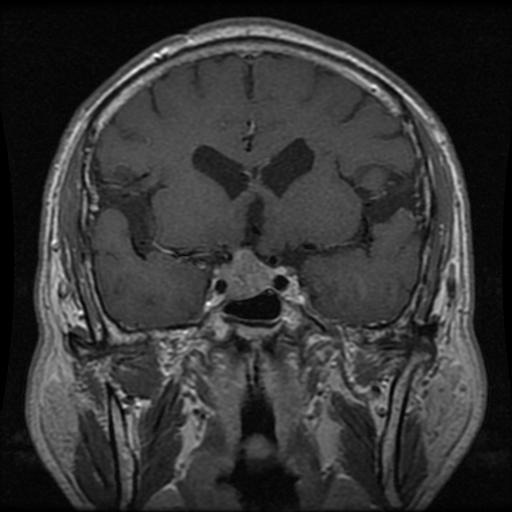
Label: pituitary